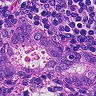
Metastatic tissue present: yes